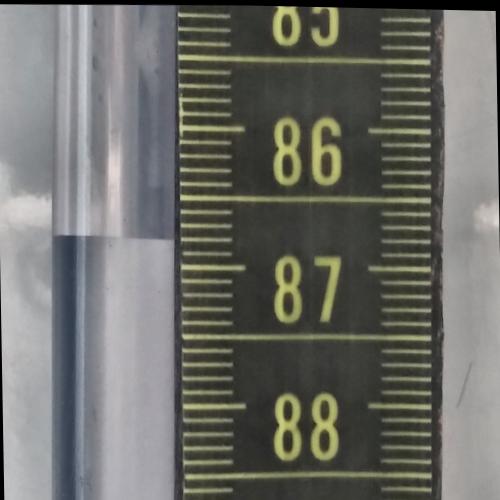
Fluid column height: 86.8 cm